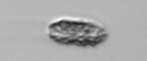
Label: Pseudochattonella_farcimen